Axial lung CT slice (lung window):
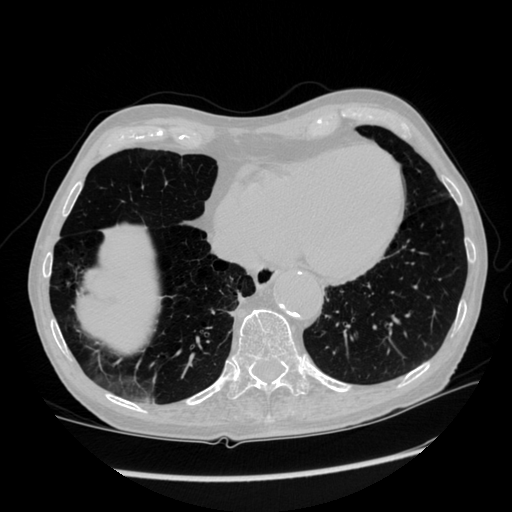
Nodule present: no